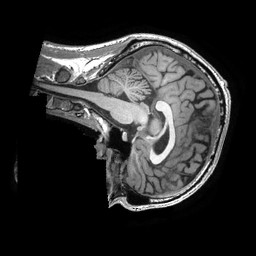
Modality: T1w
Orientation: sagittal
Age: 33
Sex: male
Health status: healthy
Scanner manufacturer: ge